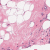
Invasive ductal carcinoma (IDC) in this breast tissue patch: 0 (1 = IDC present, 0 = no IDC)